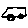
Label: car